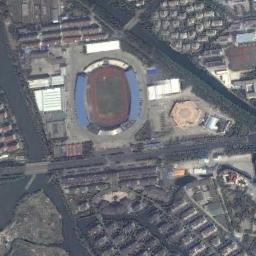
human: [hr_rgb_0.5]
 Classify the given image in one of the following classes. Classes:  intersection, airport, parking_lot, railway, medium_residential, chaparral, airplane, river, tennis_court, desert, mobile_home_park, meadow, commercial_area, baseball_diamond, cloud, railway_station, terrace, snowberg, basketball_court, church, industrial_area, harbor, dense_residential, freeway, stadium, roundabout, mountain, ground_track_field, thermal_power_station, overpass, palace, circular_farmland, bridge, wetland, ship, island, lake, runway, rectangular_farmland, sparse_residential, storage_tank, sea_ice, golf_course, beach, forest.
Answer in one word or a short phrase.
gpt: stadium